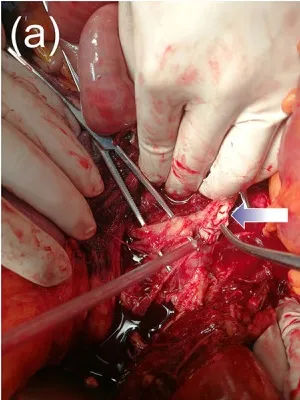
(a,b) Image showing the aneurysm rupture at the abdominal aortic bifurcation. The wall of the aorta was severely lacerated with a thin and irregular rupture.
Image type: medical_photograph (other_medical_photograph)